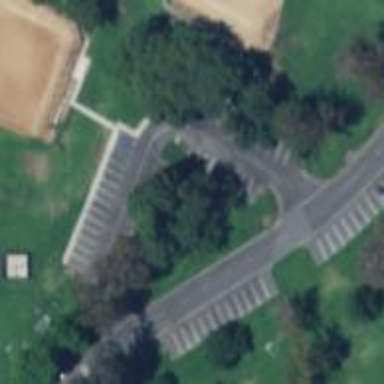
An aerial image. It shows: Parking area with surface.